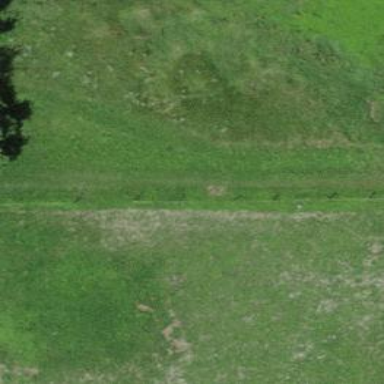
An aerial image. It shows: Path on the ground.